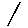
Label: line